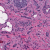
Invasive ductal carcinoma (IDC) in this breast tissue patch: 1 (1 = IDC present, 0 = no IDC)